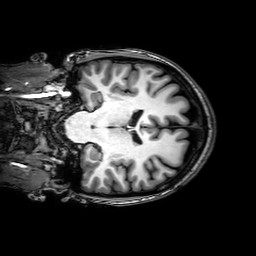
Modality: T1w
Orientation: coronal
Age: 22
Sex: female
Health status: healthy
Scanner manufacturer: philips
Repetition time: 0.008179 s
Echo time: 0.00376 s